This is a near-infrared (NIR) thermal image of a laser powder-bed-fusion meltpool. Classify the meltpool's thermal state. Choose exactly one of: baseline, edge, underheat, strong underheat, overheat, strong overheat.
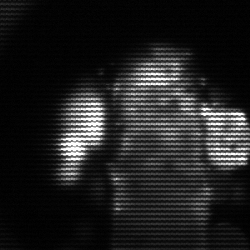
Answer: strong underheat